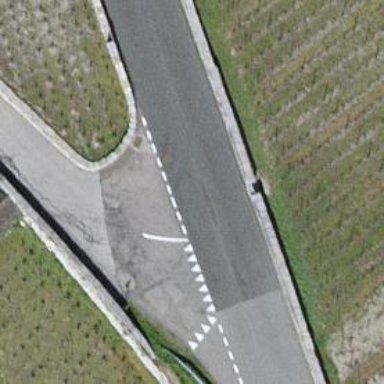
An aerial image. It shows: Tertiary road.